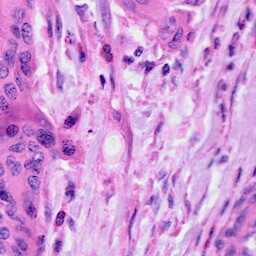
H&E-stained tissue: Cervix